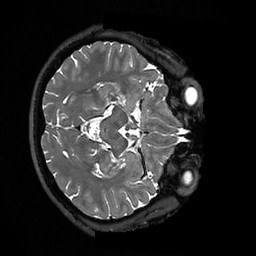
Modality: T2w
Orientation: axial
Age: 36
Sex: male
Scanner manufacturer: ge
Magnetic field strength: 3 T
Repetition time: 3.202 s
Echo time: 0.06676 s